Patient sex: M
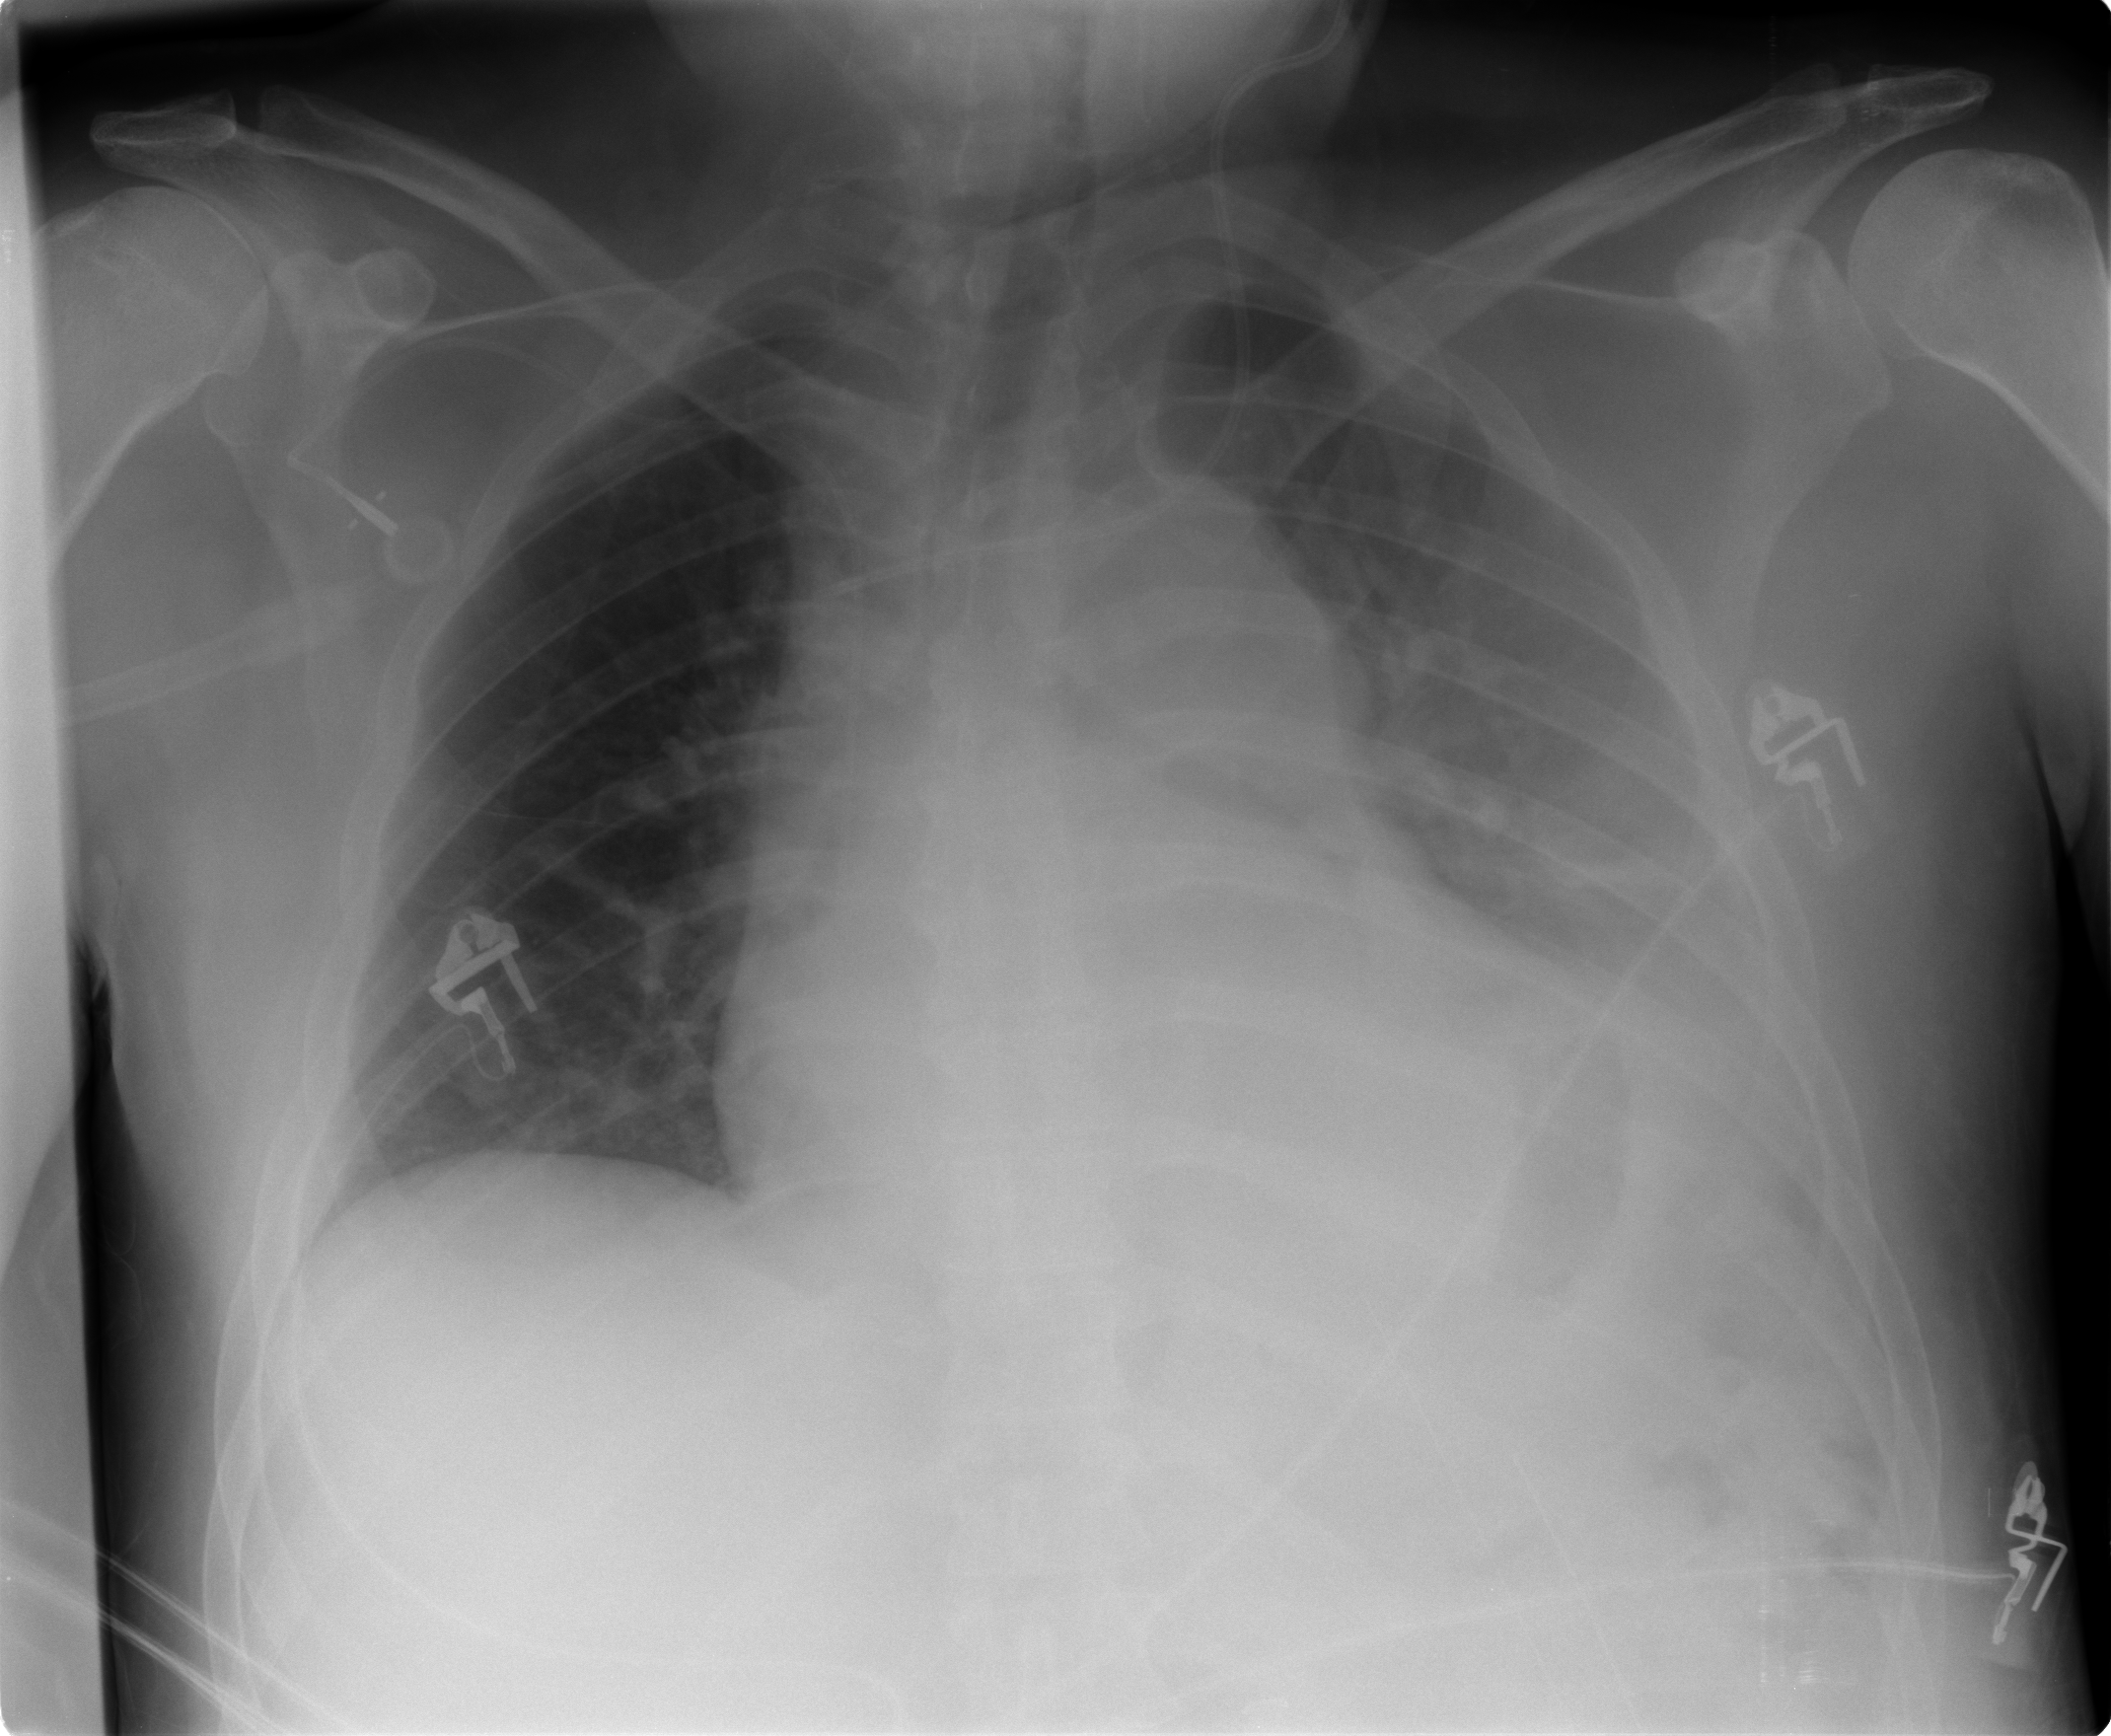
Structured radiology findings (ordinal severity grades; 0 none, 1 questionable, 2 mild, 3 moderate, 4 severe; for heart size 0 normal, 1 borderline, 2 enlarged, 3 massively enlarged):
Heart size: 0
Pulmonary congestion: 0
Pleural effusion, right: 0
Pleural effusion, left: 3
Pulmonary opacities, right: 0
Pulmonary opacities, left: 0
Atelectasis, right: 0
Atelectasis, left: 3